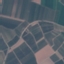
Label: PermanentCrop